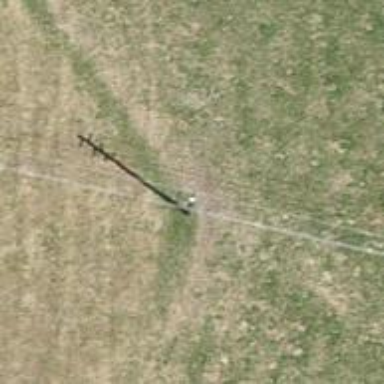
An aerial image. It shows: Minor power line.